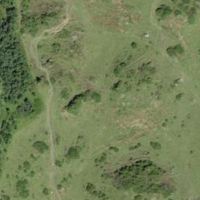
EUNIS habitat code: 23
Species observed at this site:
Arnica montana
Geum montanum